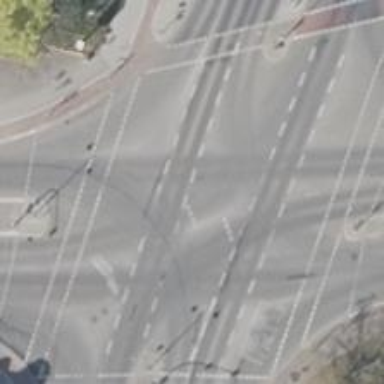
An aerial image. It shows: Primary highway junction.